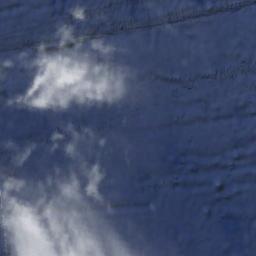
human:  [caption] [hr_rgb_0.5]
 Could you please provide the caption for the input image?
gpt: White clouds on blue sea .

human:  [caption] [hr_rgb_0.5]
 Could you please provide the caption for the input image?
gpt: A thick white cloud floats on the deep blue sea .

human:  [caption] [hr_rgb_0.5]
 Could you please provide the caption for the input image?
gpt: The stratus clouds are located above the surface of the sea .

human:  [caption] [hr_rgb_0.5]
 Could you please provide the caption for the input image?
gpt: The white cloud is above blue sea .

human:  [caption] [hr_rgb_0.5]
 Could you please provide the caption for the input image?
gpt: A few pieces of sparse clouds over a blue sea .